Question: '''
cb.append_text('Firefox')
cb.append_text('Chrome')
cb.append_text('Opera')
'''

nothing displayed until I clicked
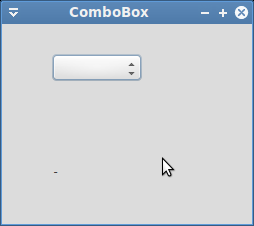
Answer: '''
cb.set_active(0)
'''
couldn't submit answer until I added padding